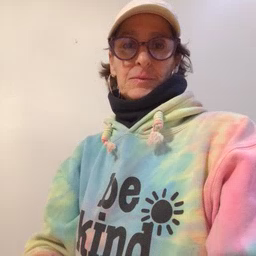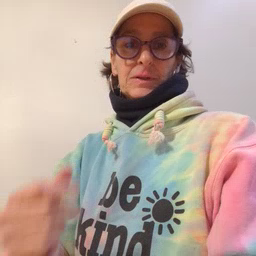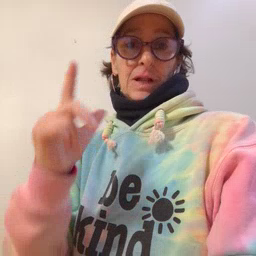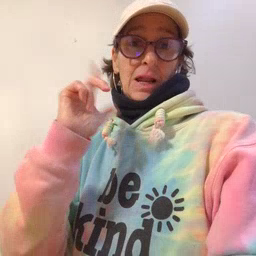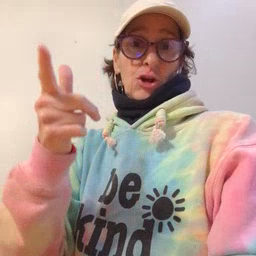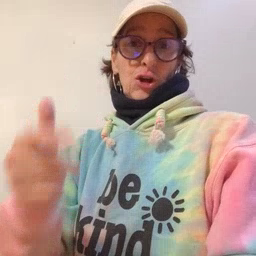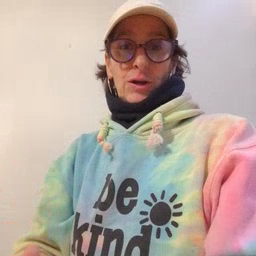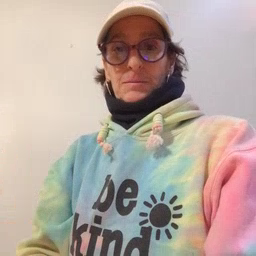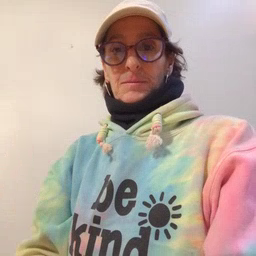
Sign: later